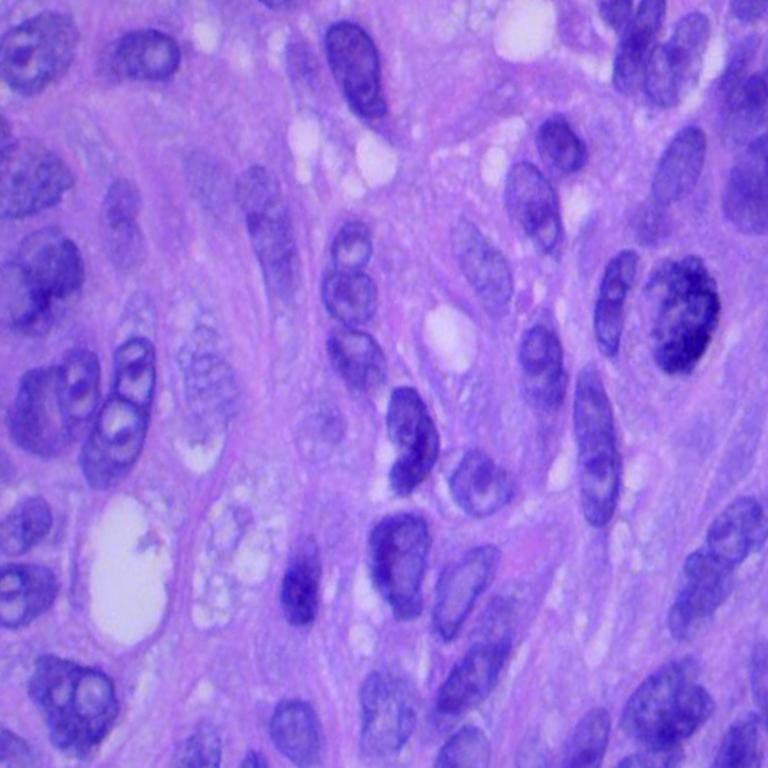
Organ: lung
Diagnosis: squamous carcinomas